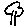
Label: tree